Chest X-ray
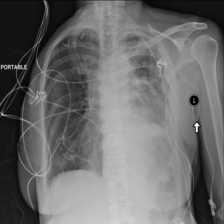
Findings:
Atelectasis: negative
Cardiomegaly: negative
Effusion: positive
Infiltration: negative
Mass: negative
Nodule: negative
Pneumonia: negative
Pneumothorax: positive
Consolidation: negative
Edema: negative
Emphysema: negative
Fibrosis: negative
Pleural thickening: negative
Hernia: negative